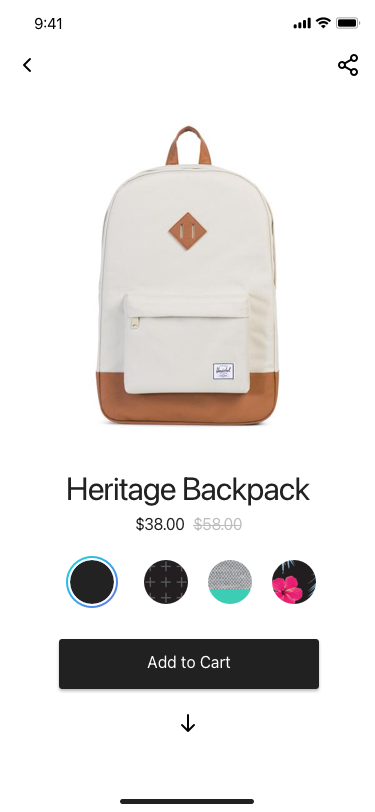
Text in this UI design:
$58.00
$38.00
Heritage Backpack